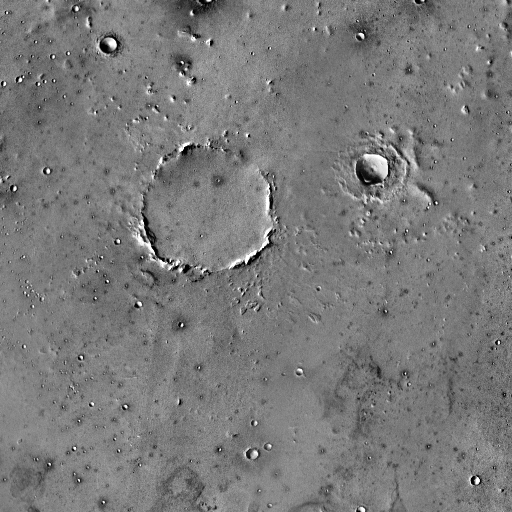
Crater classes present: Background, Other, Buried, Secondary